Interaction volume radius: 10 \u00c5
Interaction volume height: 25 \u00c5
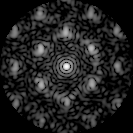
Disorder parameter: 0.4915